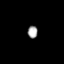
Tissue: lung
Cell type: Others
Senescence score: 0.1831
Nuclear area (px): 122
Mean DAPI intensity: 164.516